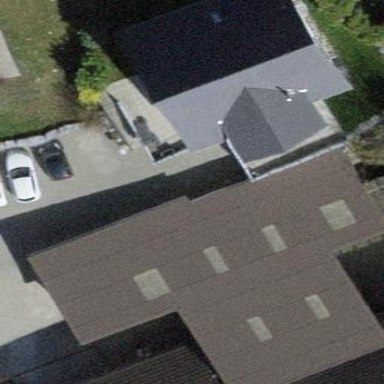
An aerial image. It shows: Residential building.